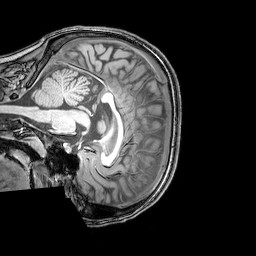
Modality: T1w
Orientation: sagittal
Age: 22
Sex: female
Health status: healthy
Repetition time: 0.081 s
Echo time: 0.037 s